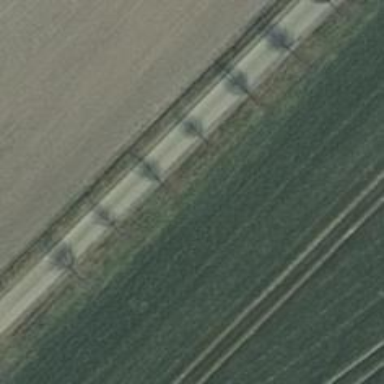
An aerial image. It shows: Avenue lined with trees.